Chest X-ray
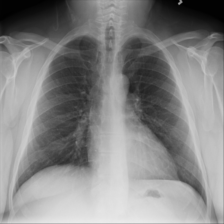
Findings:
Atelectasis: negative
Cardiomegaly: negative
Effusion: negative
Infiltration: negative
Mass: negative
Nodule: negative
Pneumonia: negative
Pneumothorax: negative
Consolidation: negative
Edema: negative
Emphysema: negative
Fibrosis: negative
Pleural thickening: negative
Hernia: negative